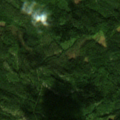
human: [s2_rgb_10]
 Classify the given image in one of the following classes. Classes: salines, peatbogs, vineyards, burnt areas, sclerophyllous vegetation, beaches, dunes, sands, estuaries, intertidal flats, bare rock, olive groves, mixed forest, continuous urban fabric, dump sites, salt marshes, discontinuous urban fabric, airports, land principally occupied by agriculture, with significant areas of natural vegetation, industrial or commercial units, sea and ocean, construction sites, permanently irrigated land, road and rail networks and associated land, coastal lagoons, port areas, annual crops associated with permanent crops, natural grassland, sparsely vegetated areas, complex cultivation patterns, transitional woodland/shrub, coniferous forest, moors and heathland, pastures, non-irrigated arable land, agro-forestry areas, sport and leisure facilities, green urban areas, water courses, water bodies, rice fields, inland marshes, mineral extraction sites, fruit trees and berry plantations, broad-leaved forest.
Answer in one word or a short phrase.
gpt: coniferous forest, mixed forest